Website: lowes
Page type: order-returns
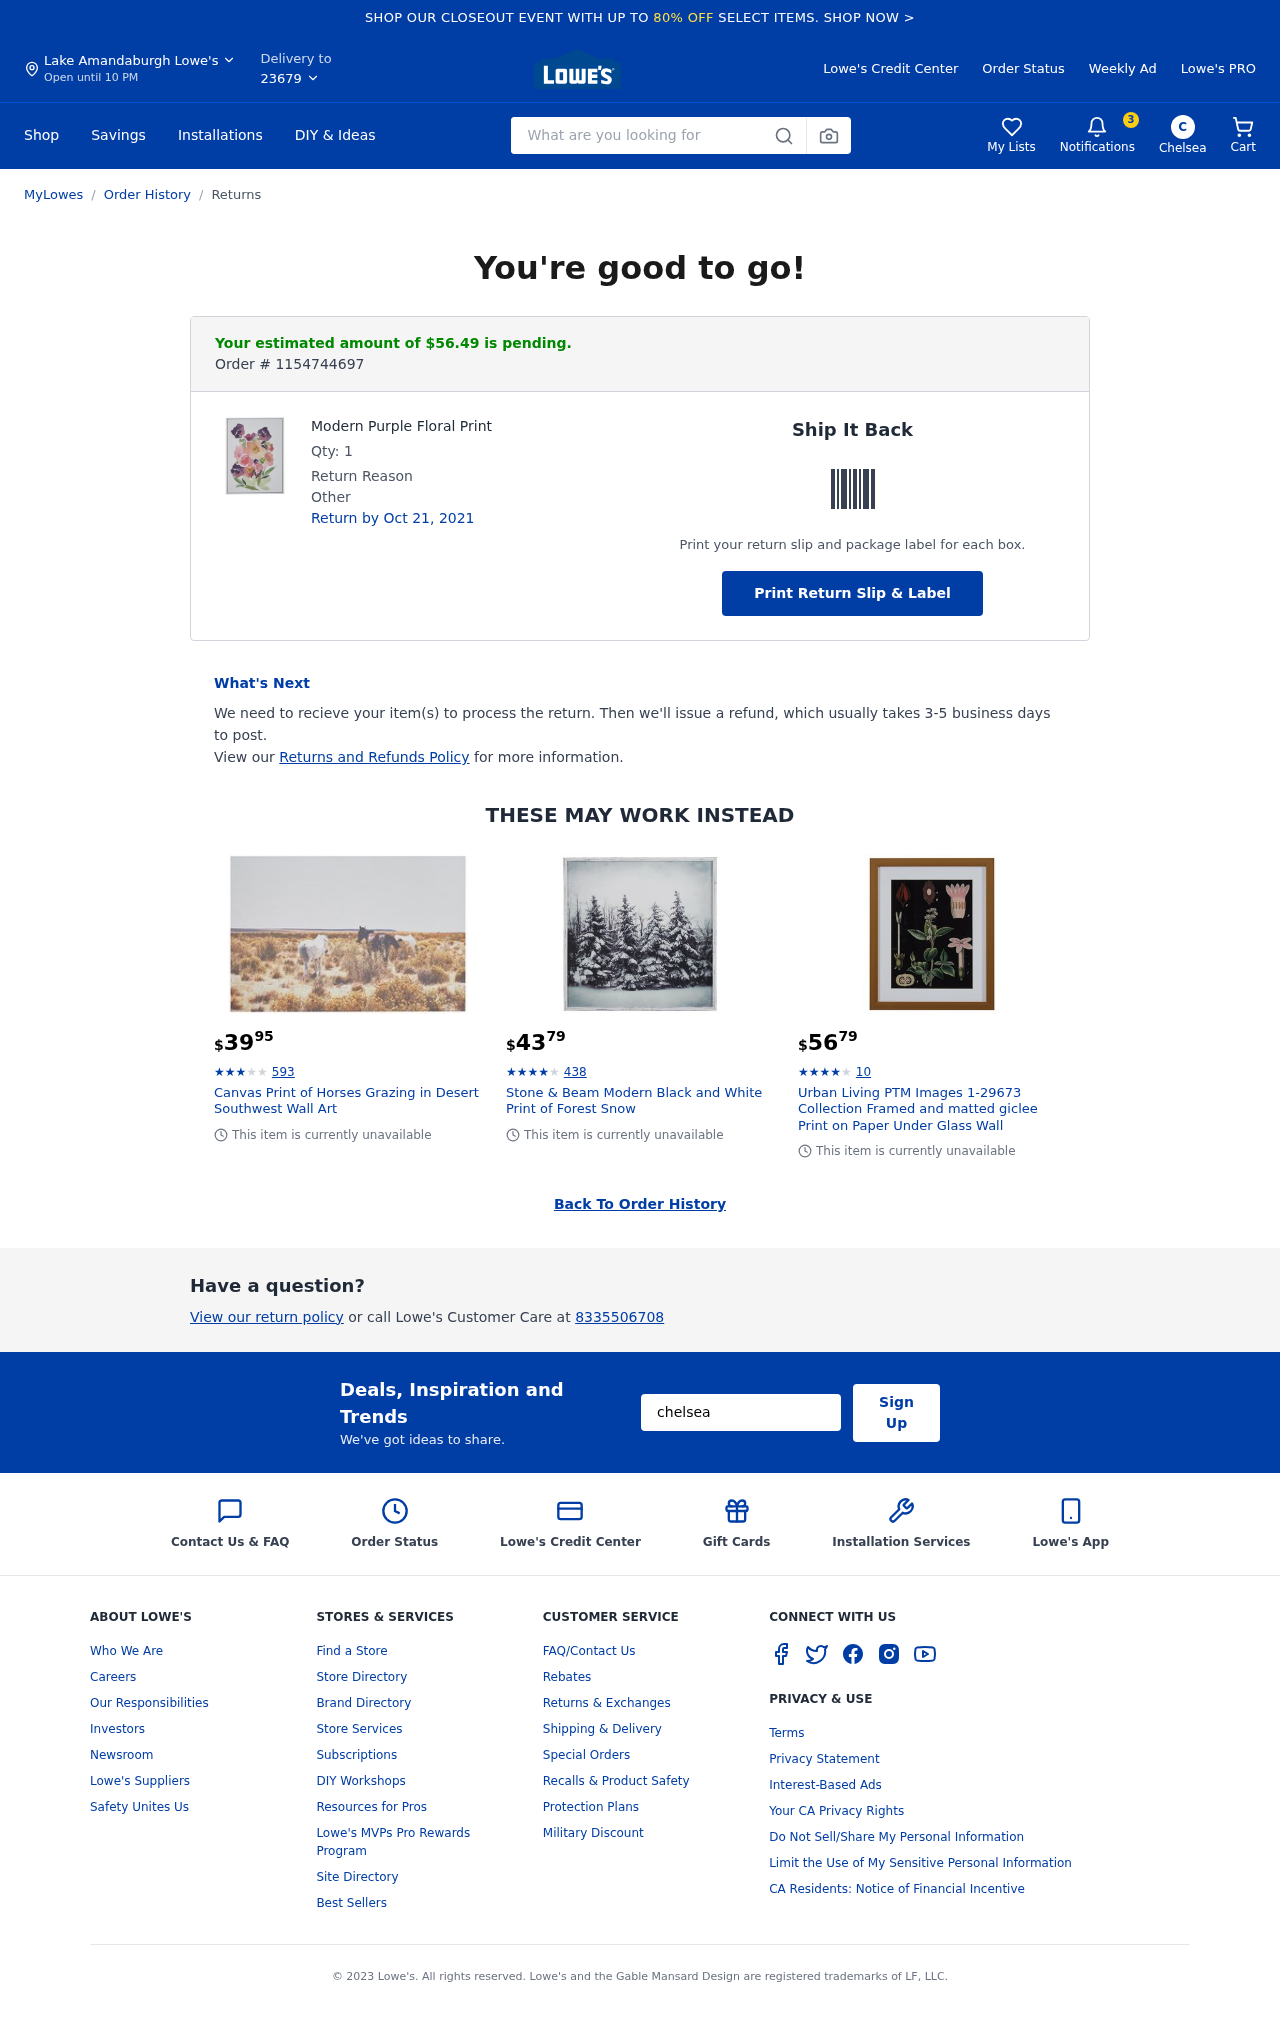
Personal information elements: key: PII_CITY
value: Lake Amandaburgh
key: PII_EMAIL
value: chelsea.lang@yahoo.com
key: PII_FIRSTNAME
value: Chelsea
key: PII_PHONE
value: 8335506708
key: PII_POSTCODE
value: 23679
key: PII_FIRSTNAME_INITIAL
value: C
Product elements: key: PRODUCT1_NAME
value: Modern Purple Floral Print
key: PRODUCT1_QUANTITY
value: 1
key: PRODUCT2_NAME
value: Canvas Print of Horses Grazing in Desert Southwest Wall Art
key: PRODUCT2_NUM_RATINGS
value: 593
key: PRODUCT2_PRICE
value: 39.95
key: PRODUCT2_RATING
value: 3.1
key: PRODUCT3_NAME
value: Stone & Beam Modern Black and White Print of Forest Snow
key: PRODUCT3_NUM_RATINGS
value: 438
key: PRODUCT3_PRICE
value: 43.79
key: PRODUCT3_RATING
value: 4.4
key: PRODUCT4_NAME
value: Urban Living PTM Images 1-29673 Collection Framed and matted giclee Print on Paper Under Glass Wall
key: PRODUCT4_NUM_RATINGS
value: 10
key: PRODUCT4_PRICE
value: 56.79
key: PRODUCT4_RATING
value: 4.6
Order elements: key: ORDER_NUM_ITEMS
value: Cart
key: ORDER_TOTAL
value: Your estimated amount of $56.49 is pending.
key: ORDER_ID
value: Order # 1154744697
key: ORDER_RETURN_BY_DATE
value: Return by Oct 21, 2021
Search elements: key: HEADER_SEARCH
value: What are you looking for
Other elements: key: NOTIFICATION_COUNT
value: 3